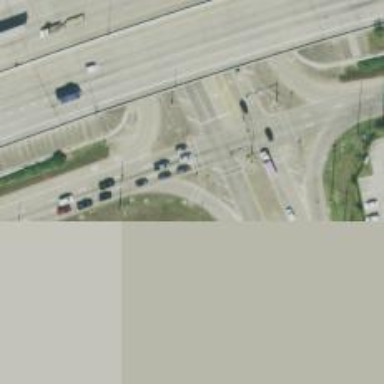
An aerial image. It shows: Secondary link road.